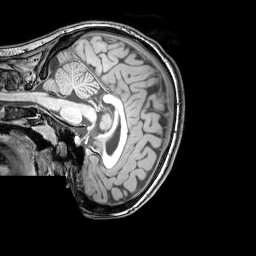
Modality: T1w
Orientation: sagittal
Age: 22
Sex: female
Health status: healthy
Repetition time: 0.081 s
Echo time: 0.037 s